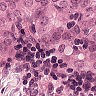
Metastatic tissue present: yes